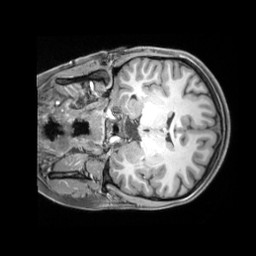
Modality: T1w
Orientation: coronal
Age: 19
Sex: female
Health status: ill
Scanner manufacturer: siemens
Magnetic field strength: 3 T
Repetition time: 2.2 s
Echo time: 0.00218 s